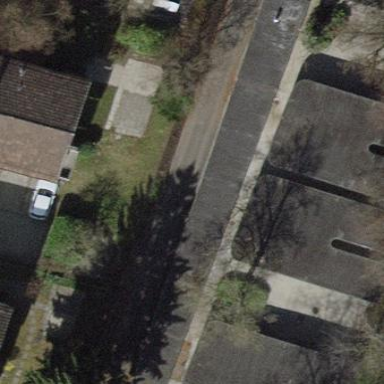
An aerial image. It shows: Concrete roof of building.